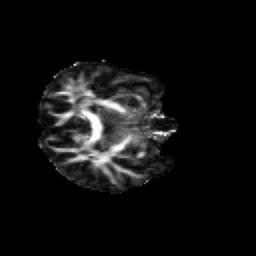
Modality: FA
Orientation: axial
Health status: healthy
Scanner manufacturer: siemens
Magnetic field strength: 3 T
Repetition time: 7.6 s
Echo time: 0.092 s